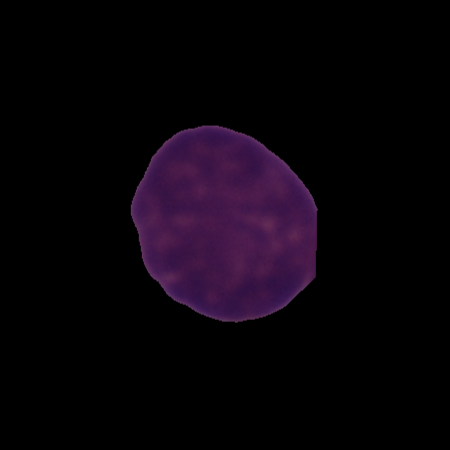
Label: cancer